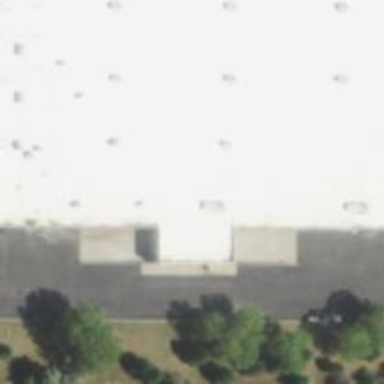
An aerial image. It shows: Building that houses fitness center.